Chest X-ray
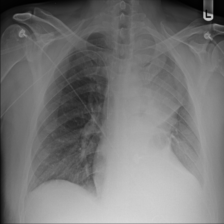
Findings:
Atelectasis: negative
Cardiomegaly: negative
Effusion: negative
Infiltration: negative
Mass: negative
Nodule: negative
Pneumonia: negative
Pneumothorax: negative
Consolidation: positive
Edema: negative
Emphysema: negative
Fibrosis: negative
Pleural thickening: negative
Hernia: negative